Field crop: maize
Growth stage: 2
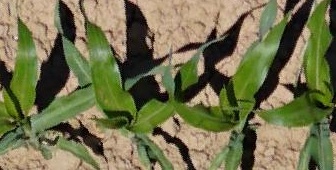
Species: maize